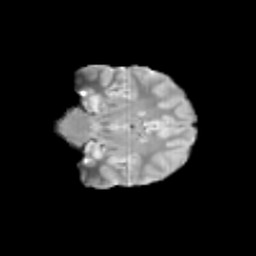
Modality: T2w
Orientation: coronal
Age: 11
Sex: female
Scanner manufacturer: siemens
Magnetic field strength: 3 T
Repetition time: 3.8 s
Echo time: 0.07 s